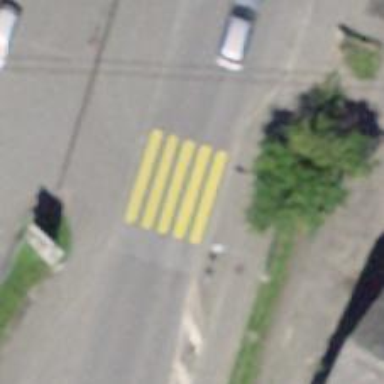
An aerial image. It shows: Zebra crossing with distinctive zebra markings on the road.